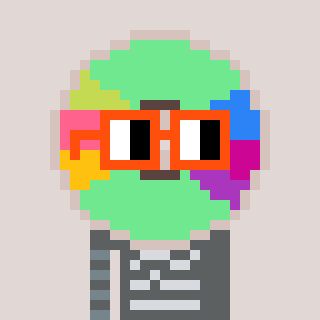
a pixel art character with square orange glasses, a cd-shaped head and a bege-colored body on a warm background